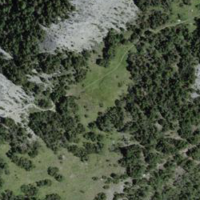
EUNIS habitat code: 43
Species observed at this site:
Saxifraga aizoides